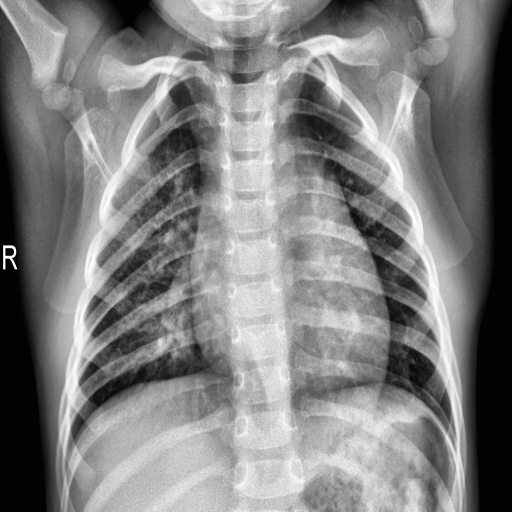
Finding: NORMAL